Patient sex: M
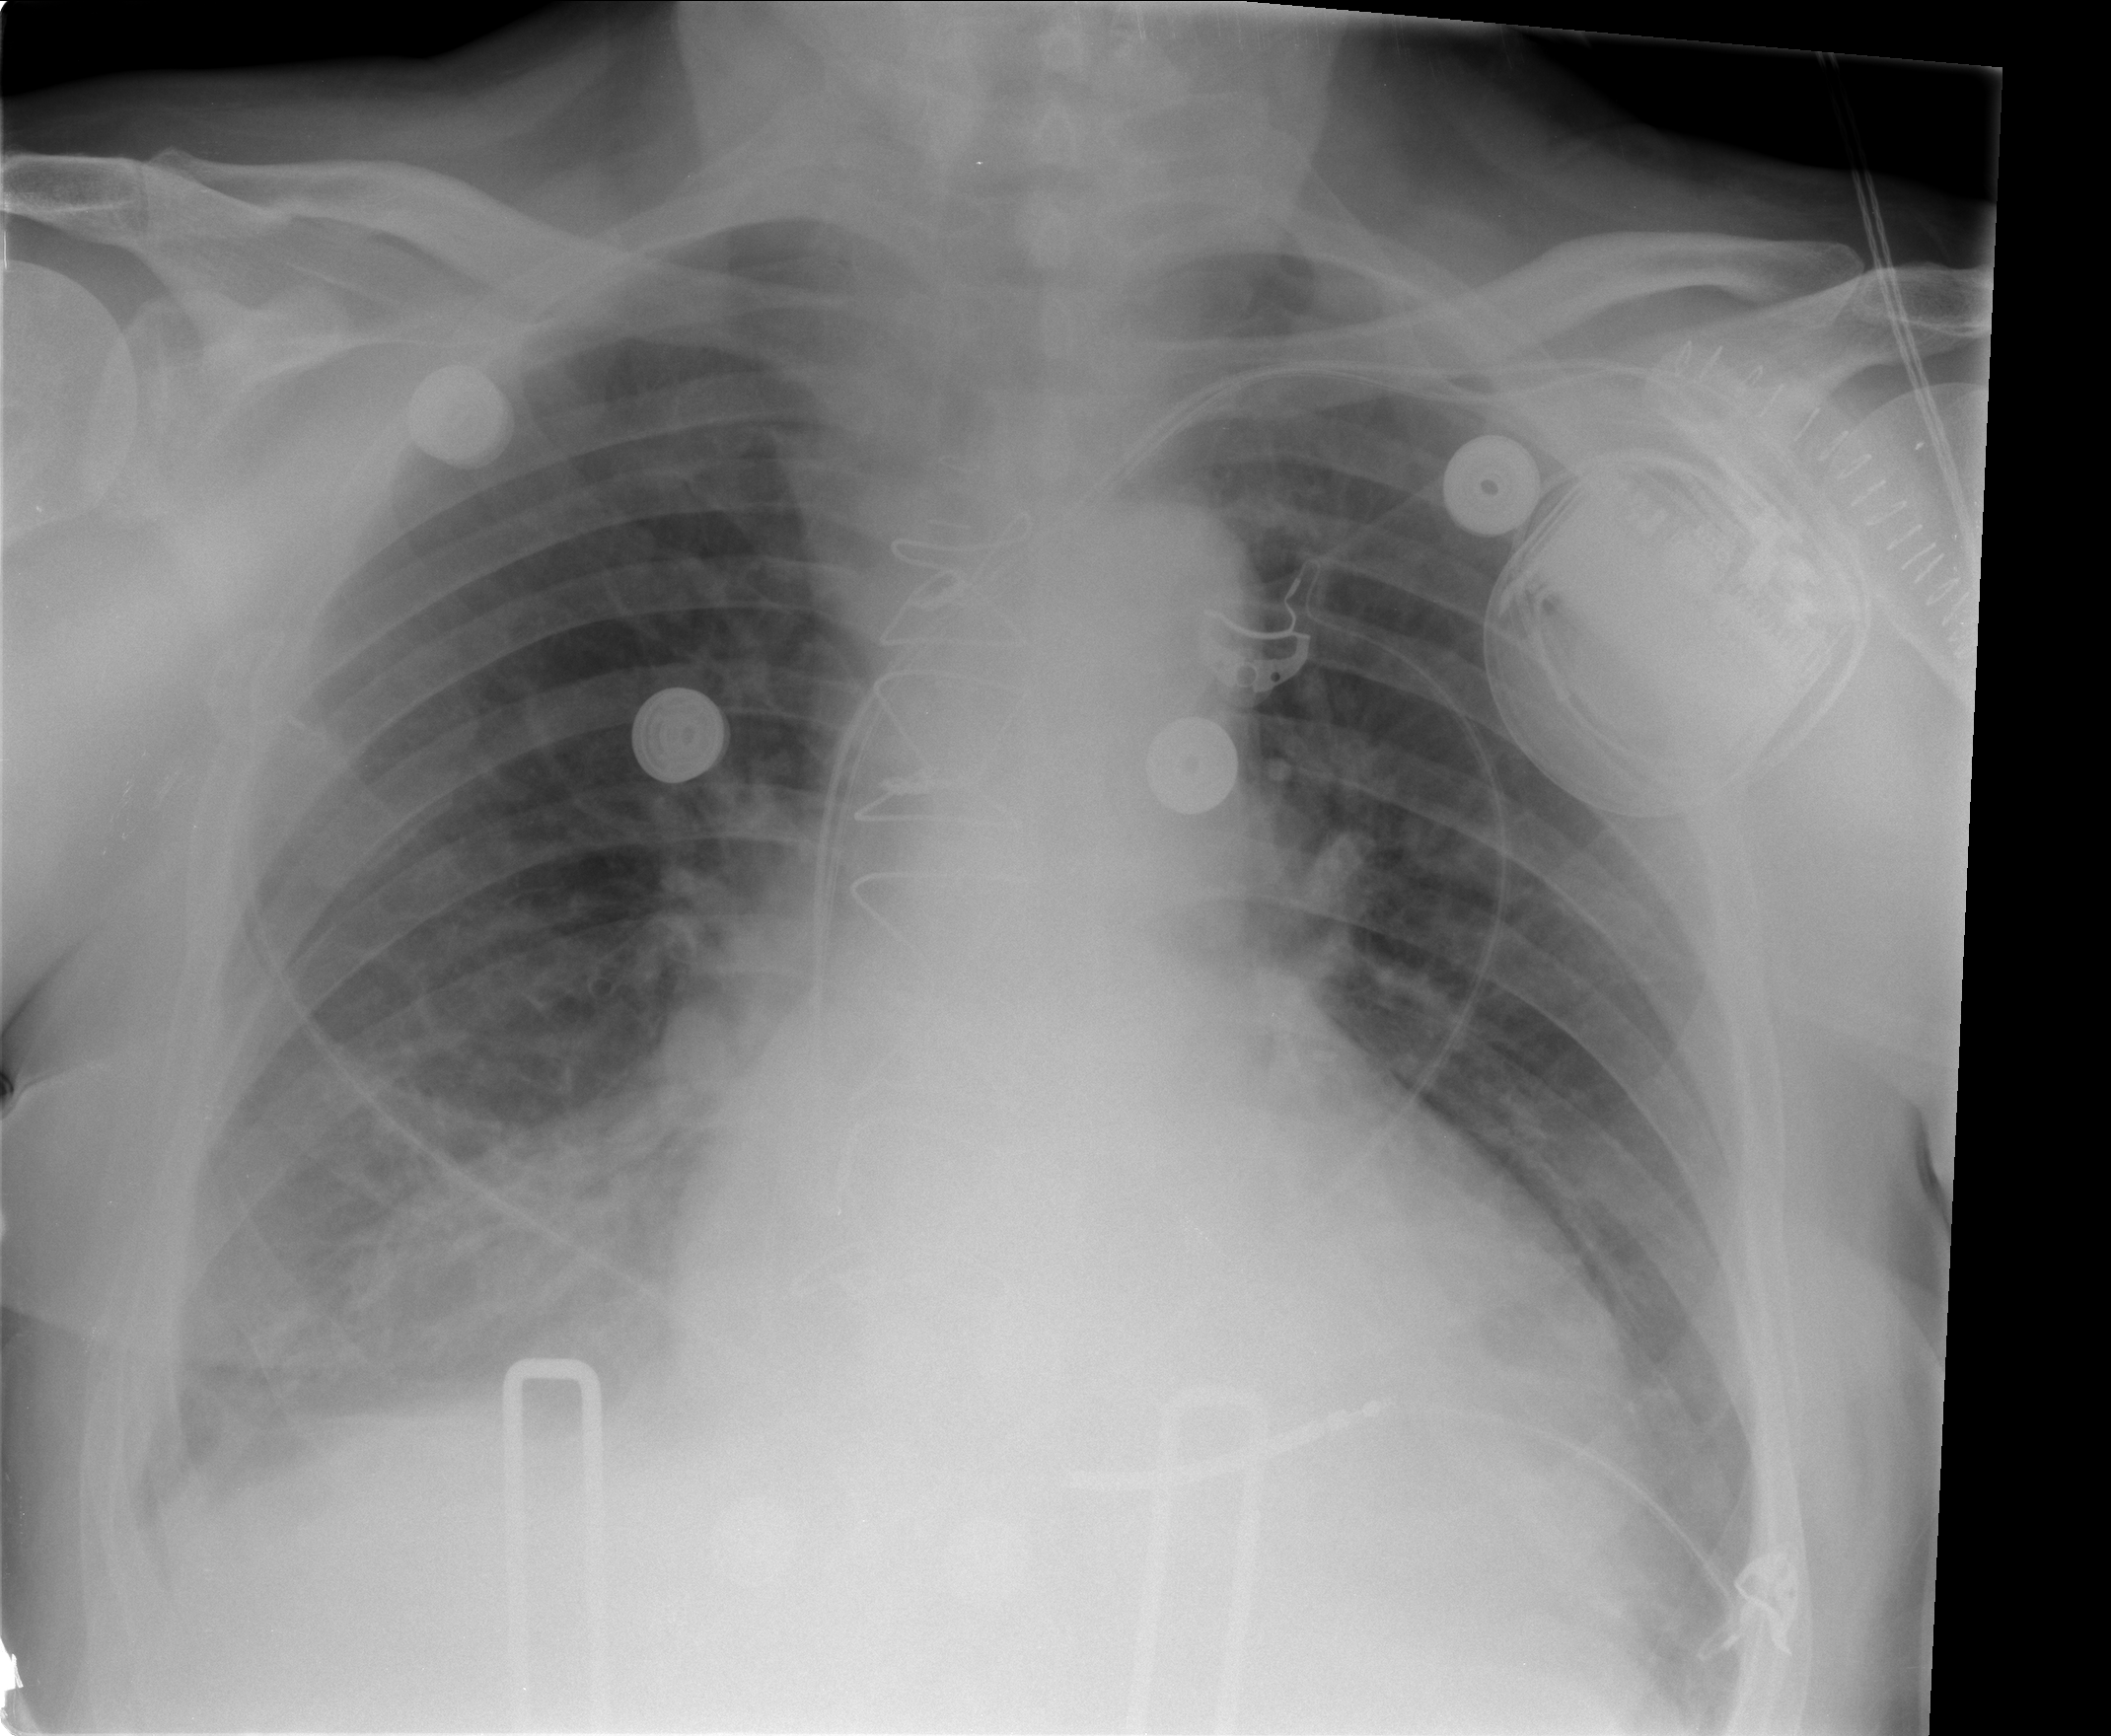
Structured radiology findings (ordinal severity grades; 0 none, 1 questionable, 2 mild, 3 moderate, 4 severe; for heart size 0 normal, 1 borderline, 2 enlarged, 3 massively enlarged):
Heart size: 2
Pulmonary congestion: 2
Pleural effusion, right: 2
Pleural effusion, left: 2
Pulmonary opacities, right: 2
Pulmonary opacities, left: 0
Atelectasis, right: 2
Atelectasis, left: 2